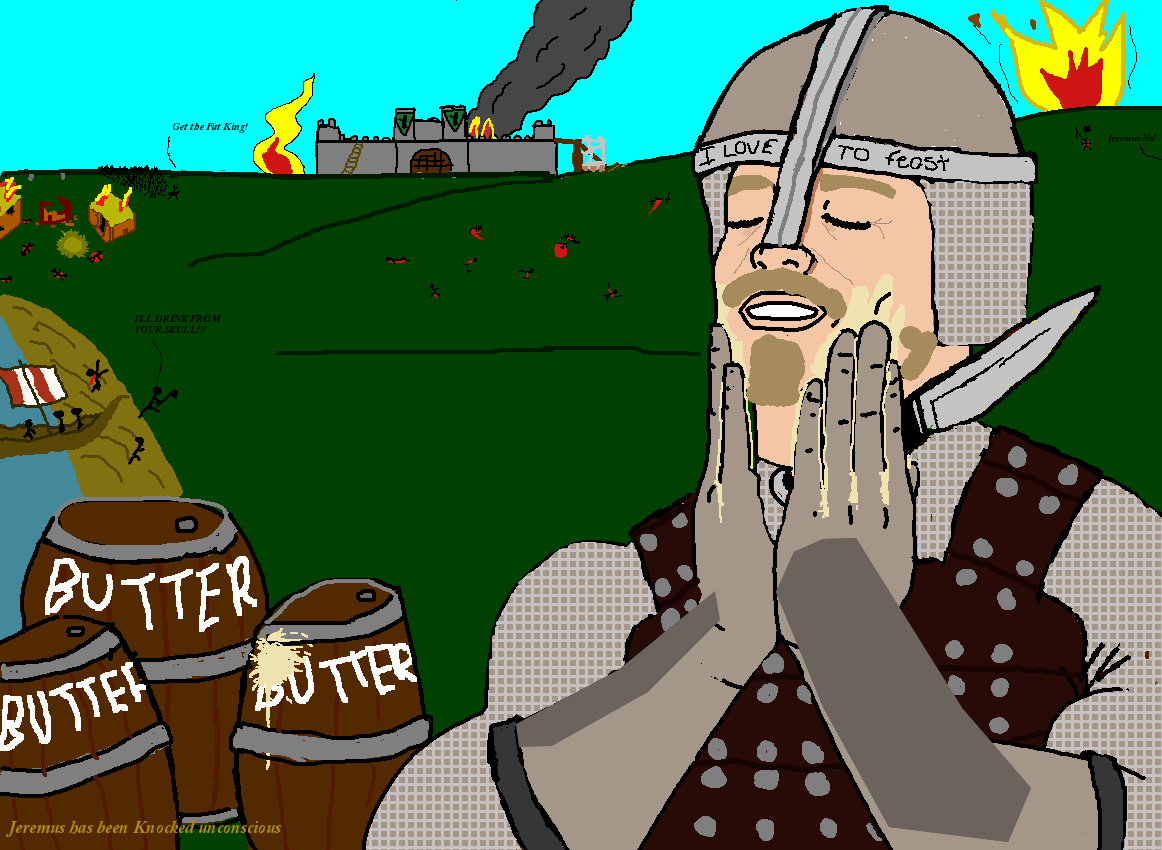
Label: 5_Feels_Good